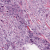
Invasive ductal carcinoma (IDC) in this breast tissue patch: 1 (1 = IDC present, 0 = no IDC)